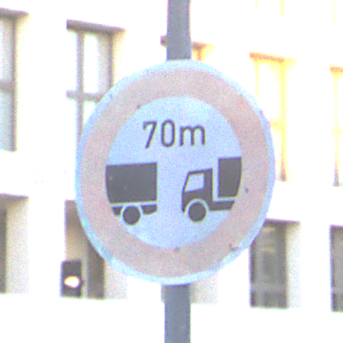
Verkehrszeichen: VerbotUnterschreitenMindestabstand
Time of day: SunriseSunset
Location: Outdoor (Urban)
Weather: Clear
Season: NotSpecified
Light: Natural